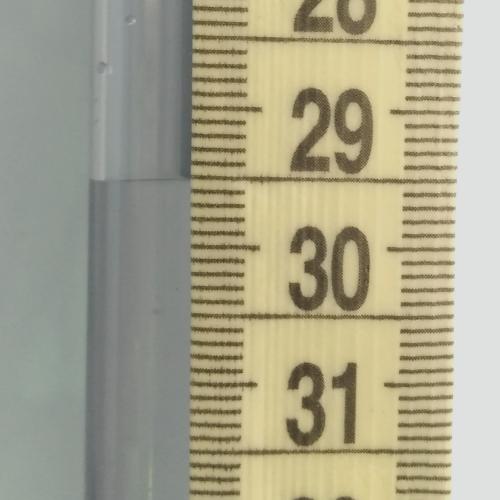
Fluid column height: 29.5 cm